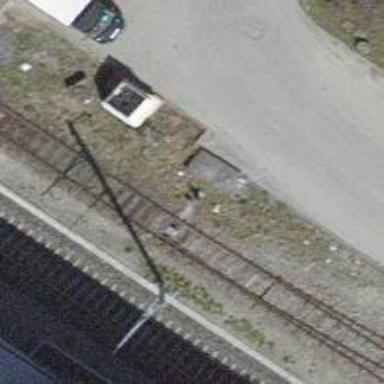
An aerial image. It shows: Railway switch.